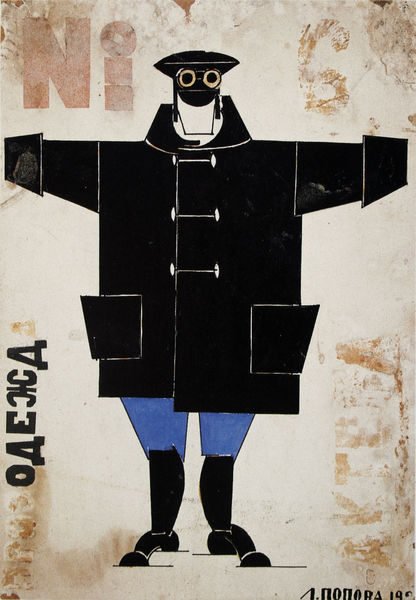
Titel: Arbeitskleidung für einen Schauspieler zu der "Der großmütige Hahnrei" von Fernand Crommelynck
Künstler: Ljubow Popowa
Institution: Art Co. Ltd. (Sammlung George Costakis)
Schlagwörter: blau, kopf, mann, weiß, gelb, kubismus, ocker, braun, hut, schwarz, zeichnung, rot, beige, bart, hose, jacke, mütze, arme, augen, gesicht, kragen, stehen, ärmel, signatur, wache, figur, kostüm, mantel, theater, knopf, beine, kopfbedeckung, schrift, papier, schuhe, moderne, russland, abstrakt, grafik, graphik, wehr, knöpfe, collage, gestalt, rechtecke, maske, unterschrift, comic, halt, polizei, polizist, uniform, brille, buchstaben, wachmann, plakat, ausgebreitet, stiefel, entwurf, bedrohung, männlich, ausgestreckt, general, verkehr, fleckig, kapitän, taschen, schauspieler, sechs, gesichtslos, schutz, konstruktivismus, kapuze, russisch, nein, ausbreiten, kommunismus, zusammengesetzt, kyrillisch, manteltaschen, mundschutz, odessa, knebelknöpfe, pinguin, pilot, fgurativ, kyrillsich, schutzmann, 6, nummer 6, ukranie, russisches plakat, ni, gegenwehr, kinnschutz